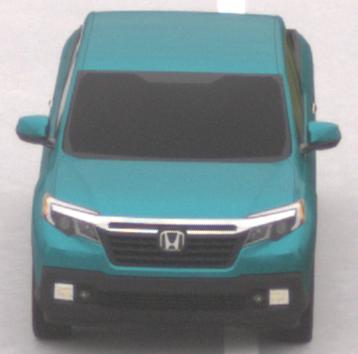
Make: Honda
Model: Ridgeline
Detailed model: Gen. 2
Model produced from: 2016
Model produced until: 2020
Doors: 4
Color: blue
Road condition: dry road
Daytime: midday
Contrast: low contrast